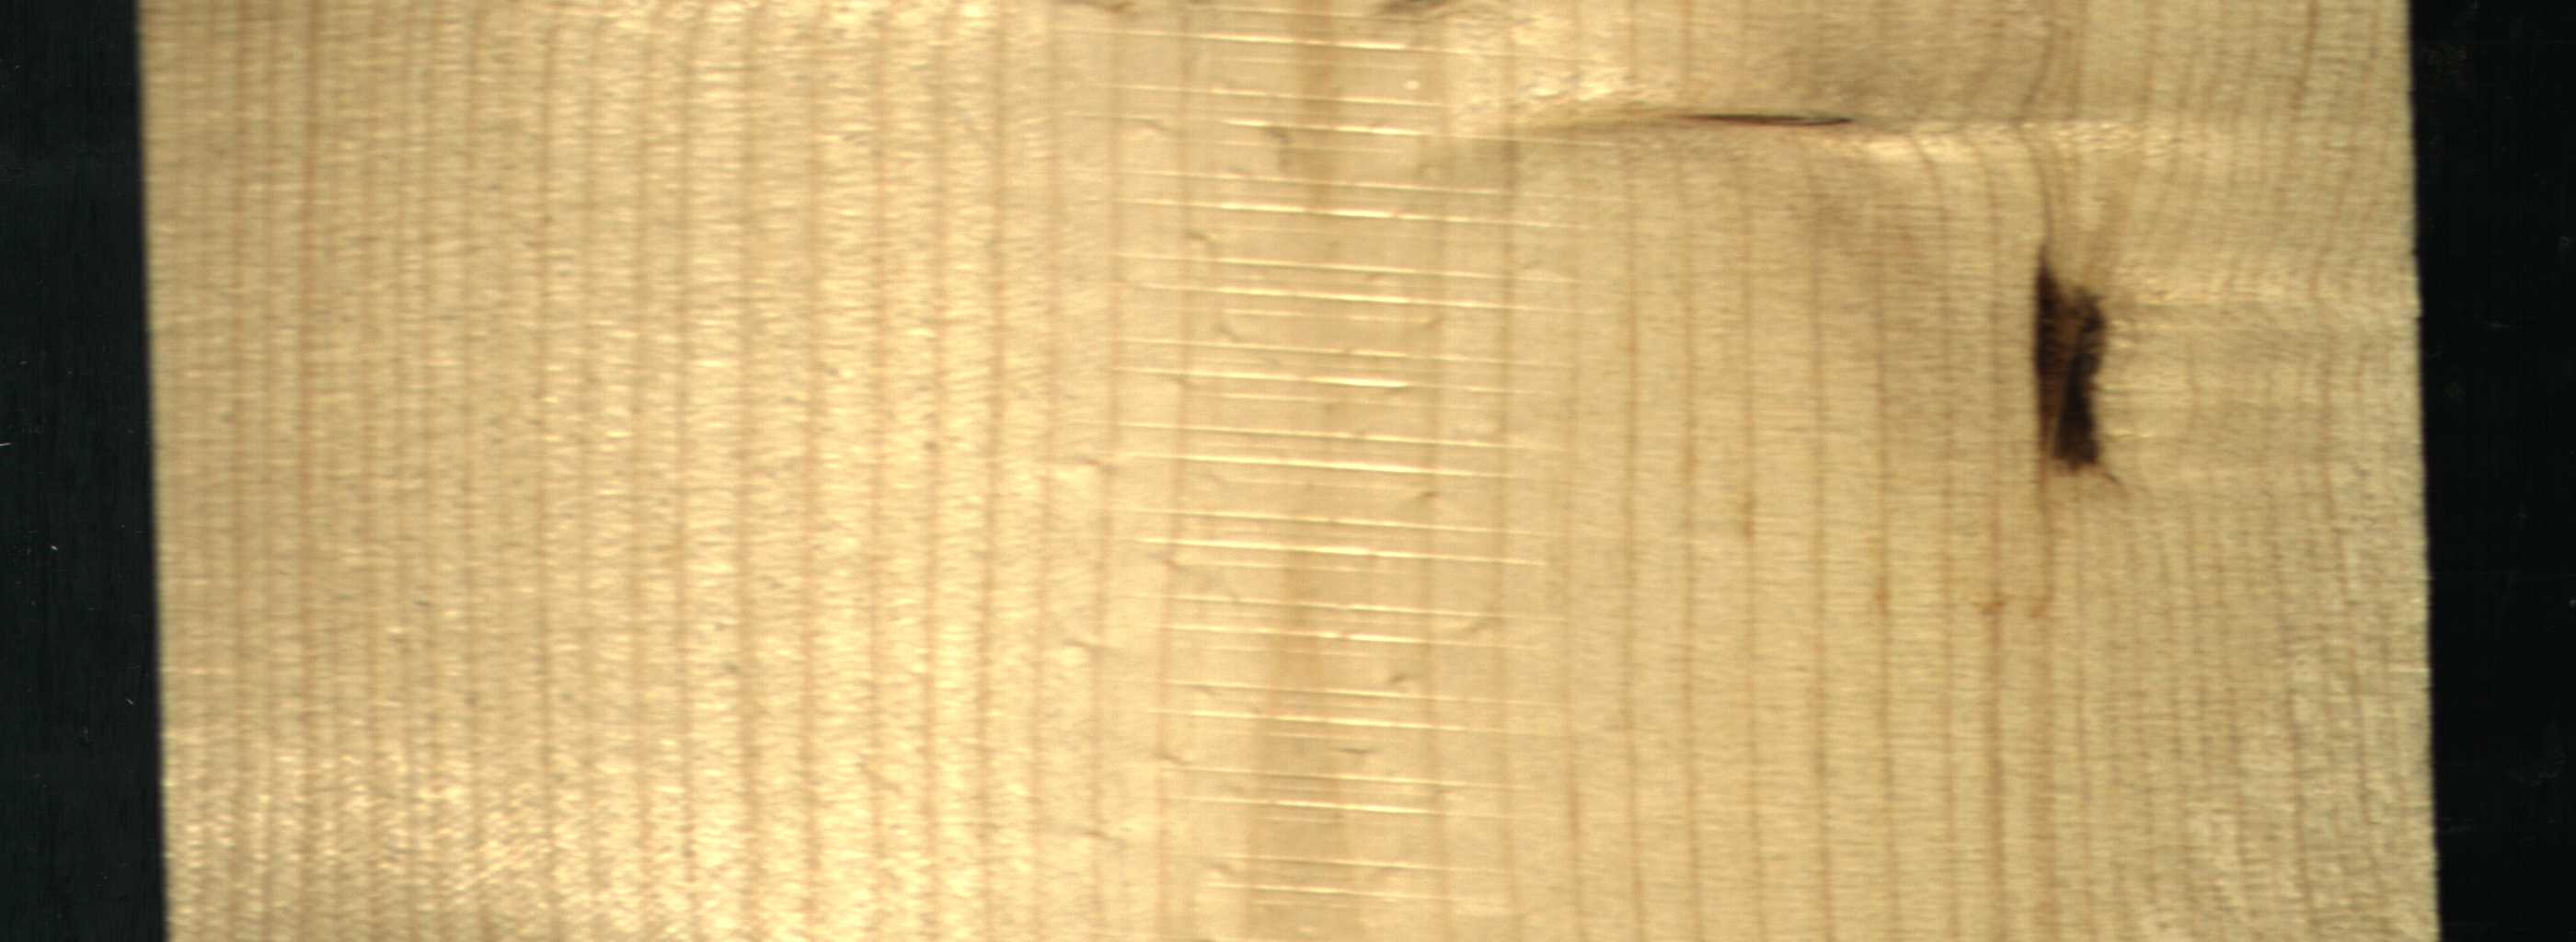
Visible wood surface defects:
resin
Live_Knot